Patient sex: M
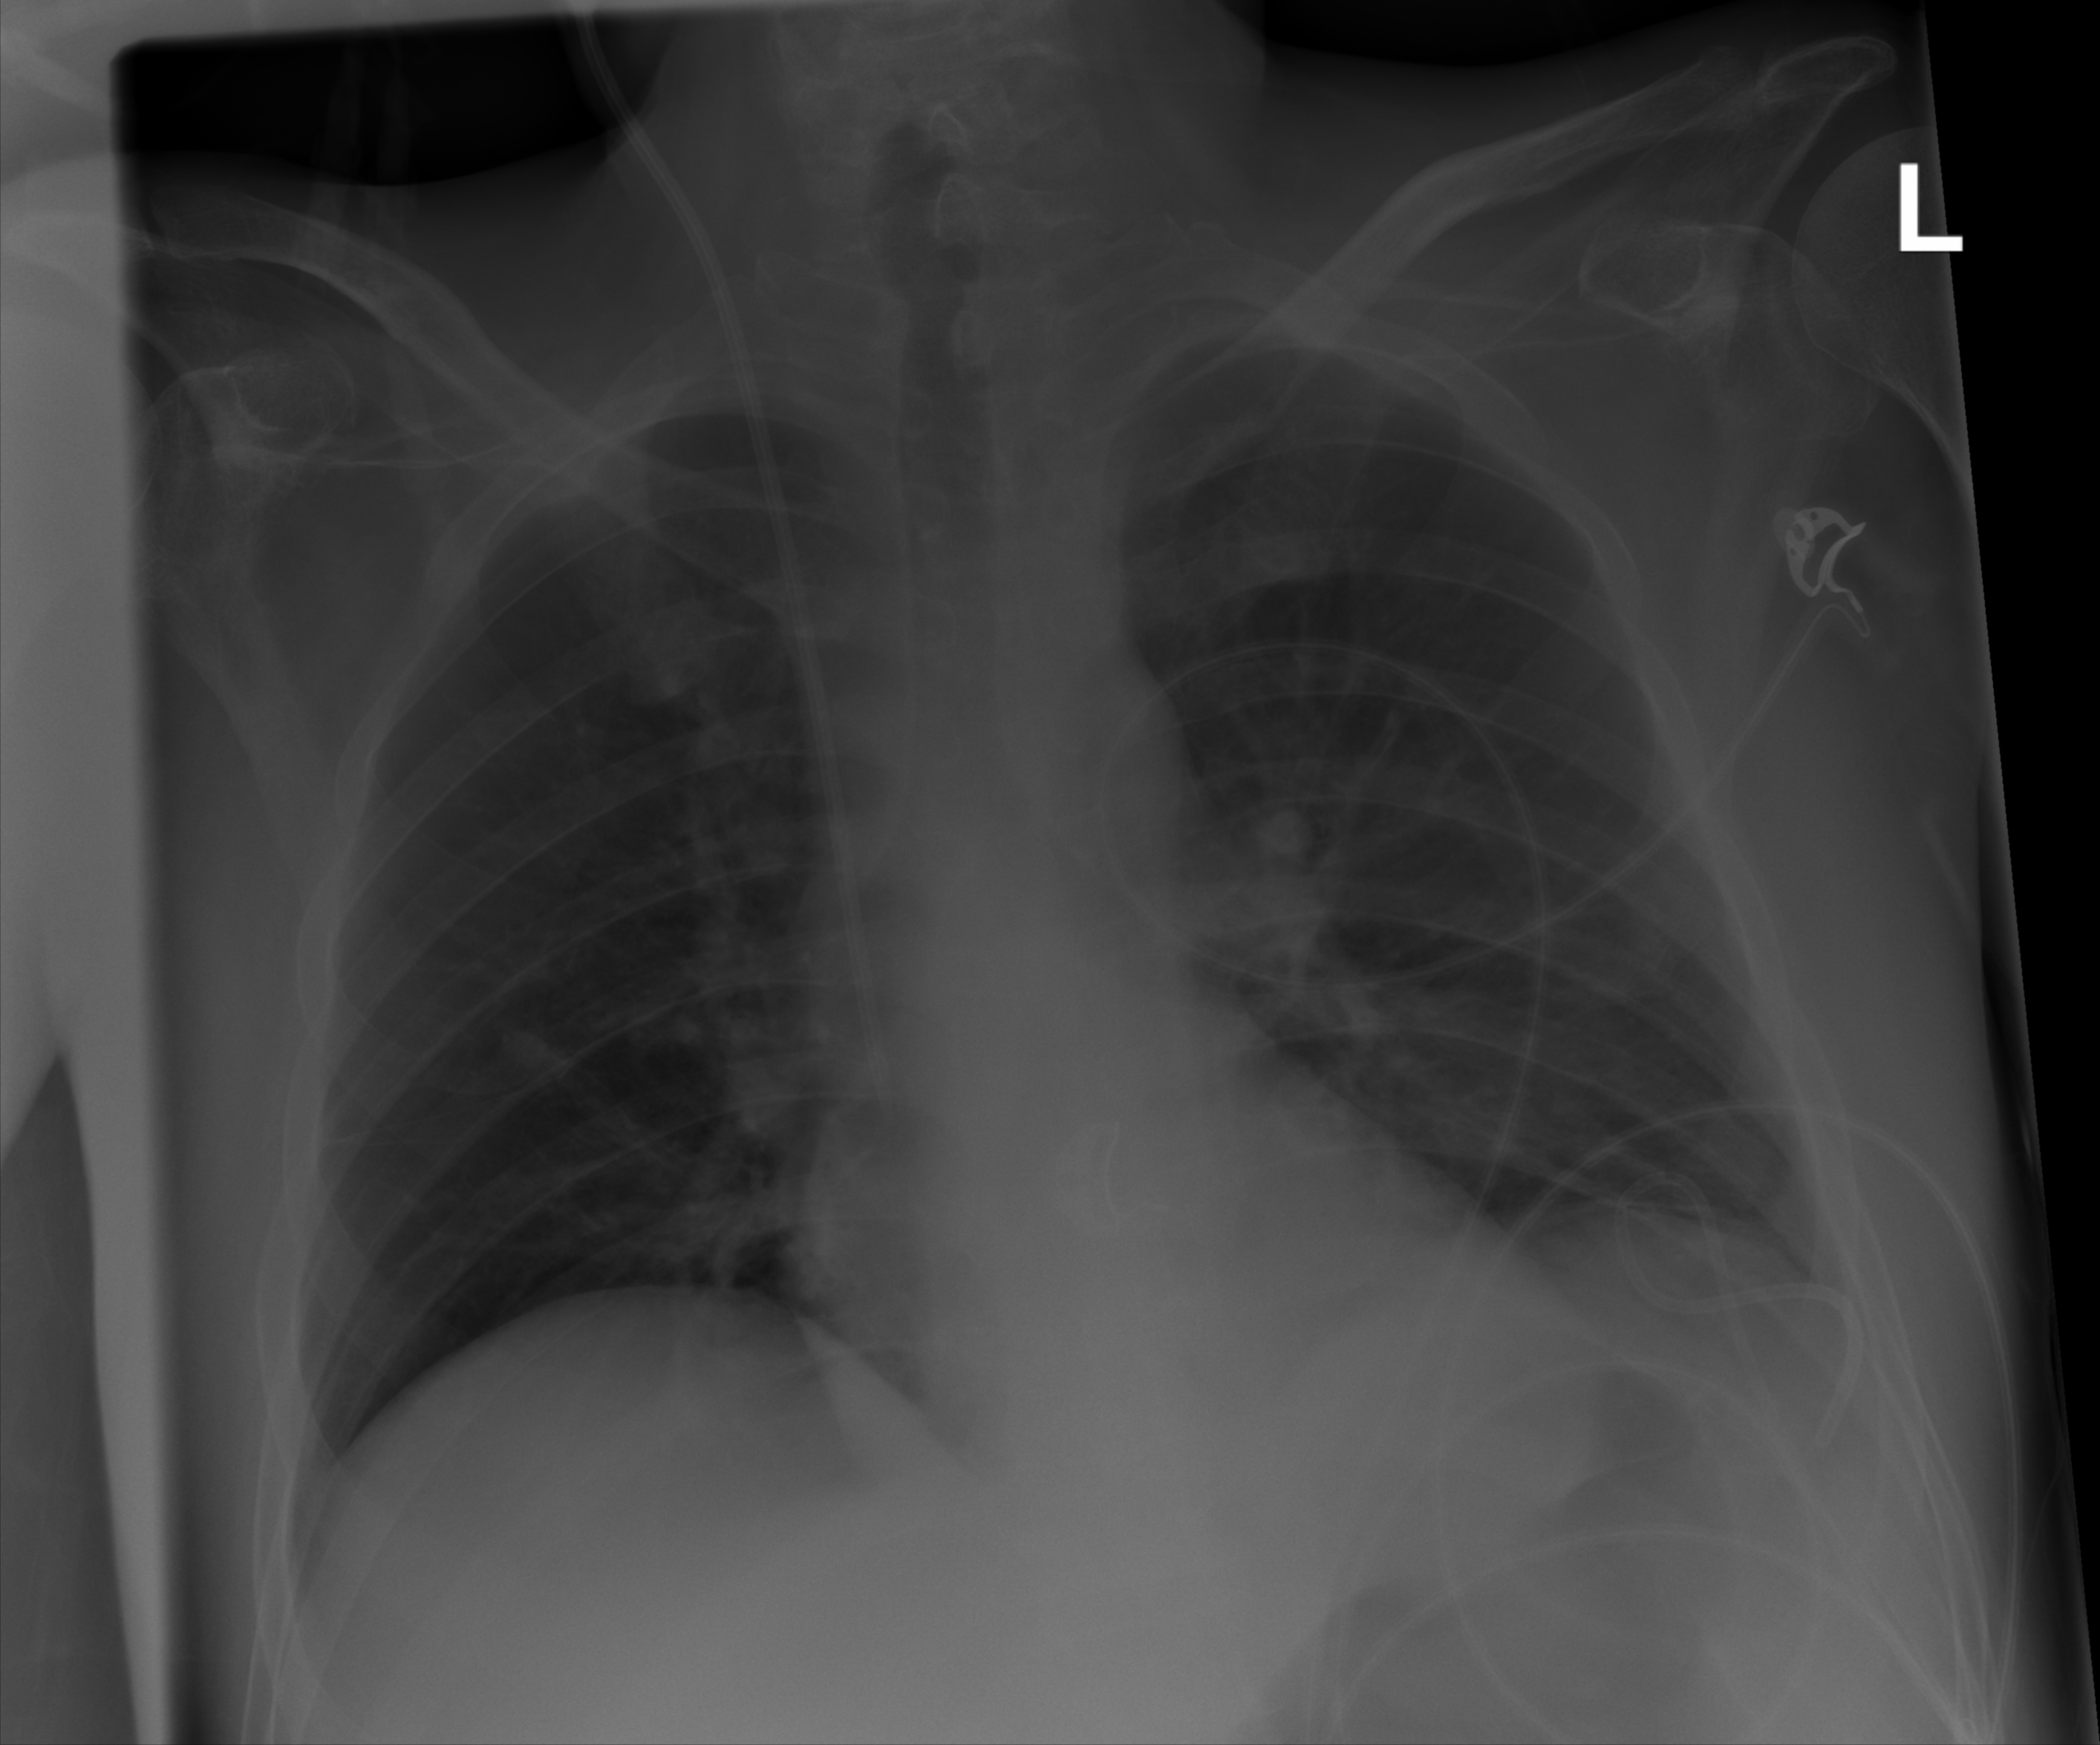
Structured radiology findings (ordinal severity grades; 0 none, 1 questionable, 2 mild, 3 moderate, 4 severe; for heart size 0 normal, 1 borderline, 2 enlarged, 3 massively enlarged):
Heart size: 0
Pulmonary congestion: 0
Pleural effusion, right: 0
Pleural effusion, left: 2
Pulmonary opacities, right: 0
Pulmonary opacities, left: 0
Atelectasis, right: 0
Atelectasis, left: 2